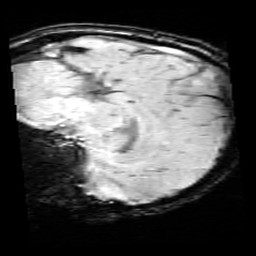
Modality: SWI
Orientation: sagittal
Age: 12
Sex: male
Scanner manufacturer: siemens
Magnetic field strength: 3 T
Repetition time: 0.027 s
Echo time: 0.02 s